Question: I'm facing this issue seldon on this line in the image.
So please help me out. I've spend too much to find out. But i'm not able to find out it.
This is the actual error

This is the method in which im doing..
'''
-(void)loadImageAtURLing:(UITapGestureRecognizer*)recogniser
{
[MBProgressHUD hideAllHUDsForView:appDelegate.window animated:YES];
int imgTag = [recogniser.view tag];
NSString *str = [arrDropPinId objectAtIndex:imgTag];
urlString = [arrLargePhoto objectAtIndex:imgTag];
NSLog(@"Larget Image %@",arrLargePhoto);
self.pdvc = [[PhotoDetailVC alloc] init];
self.pdvc.isFromTVView = NO;
if([urlString rangeOfString:@".mp4"].location == NSNotFound)
{
NSString *strImage = [arrLargePhoto objectAtIndex:imgTag];
NSRange lastValue = [strImage rangeOfString:@"300" options:NSBackwardsSearch];
if(lastValue.location != NSNotFound) {
strImage = [strImage stringByReplacingCharactersInRange:lastValue
withString: @"800"];
}
self.pdvc.isVideo = NO;
self.pdvc.imgURL = [strImage copy];
self.pdvc.pinIdStr = [str copy];
self.pdvc.imageURLArr = [arrLargePhoto mutableCopy];
self.pdvc.btnIndex = imgTag;
}
else
{
self.pdvc.isVideo = YES;
self.pdvc.imgURL = [urlString copy];
self.pdvc.pinIdStr = [str copy];
self.pdvc.btnIndex = imgTag;
NSLog(@"DropPIn ARR %@",arrCheckPinId);
}
[self presentViewController:self.pdvc animated:NO completion:nil];
}
'''
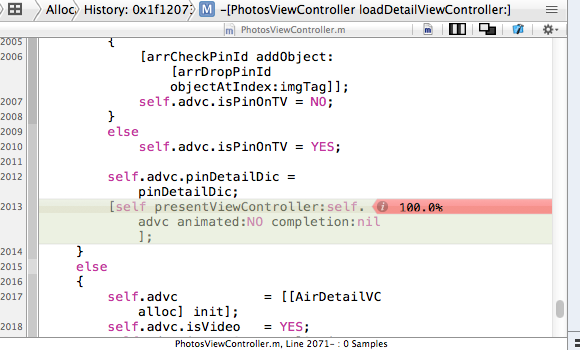
Answer: Finally i got the solution. Because this is happening UITransitionView and UITransitionWrapperView not setting the frame. So i've done this
'''
self.tabBarController.view.superview.frame = self.view.bounds;
'''